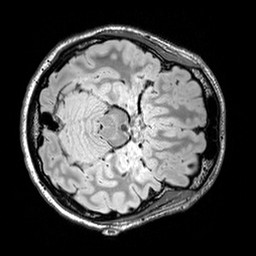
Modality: FLAIR
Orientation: axial
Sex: male
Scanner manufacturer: siemens
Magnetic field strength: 3 T
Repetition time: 5 s
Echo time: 0.395 s